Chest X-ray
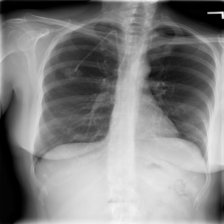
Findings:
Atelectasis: positive
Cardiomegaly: negative
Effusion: negative
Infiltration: negative
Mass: negative
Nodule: negative
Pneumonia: negative
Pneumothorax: negative
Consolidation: negative
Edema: negative
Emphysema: negative
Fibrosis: negative
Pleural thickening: negative
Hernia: negative